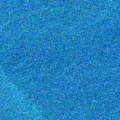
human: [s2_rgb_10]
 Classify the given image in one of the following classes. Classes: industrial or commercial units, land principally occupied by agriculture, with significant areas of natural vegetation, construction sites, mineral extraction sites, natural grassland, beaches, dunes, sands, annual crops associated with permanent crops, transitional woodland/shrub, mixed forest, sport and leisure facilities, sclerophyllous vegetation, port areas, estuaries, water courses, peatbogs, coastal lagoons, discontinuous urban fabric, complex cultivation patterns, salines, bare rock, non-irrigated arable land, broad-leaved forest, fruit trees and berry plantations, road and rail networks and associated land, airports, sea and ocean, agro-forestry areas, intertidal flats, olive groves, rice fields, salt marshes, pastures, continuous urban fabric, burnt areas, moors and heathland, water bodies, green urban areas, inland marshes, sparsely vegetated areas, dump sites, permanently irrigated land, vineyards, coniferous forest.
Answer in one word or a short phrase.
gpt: sea and ocean